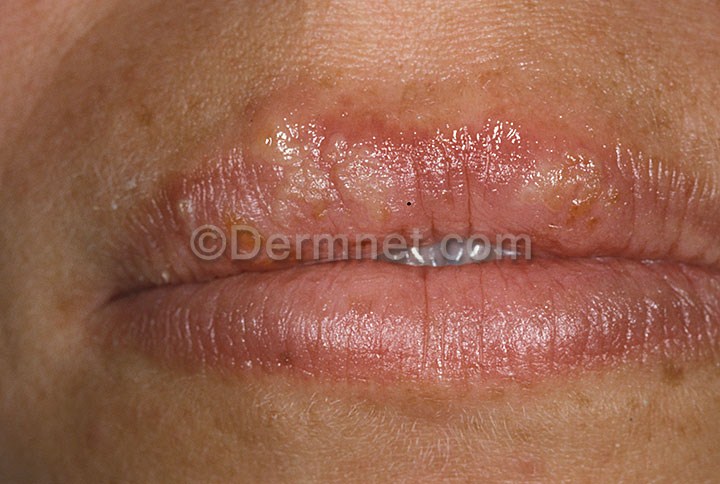
Disease: Warts Molluscum and other Viral Infections